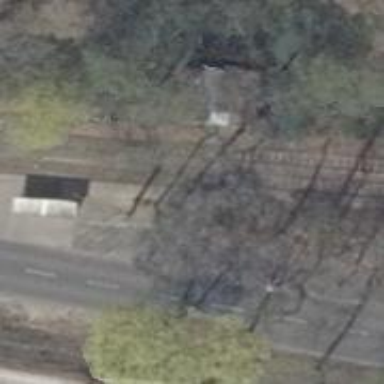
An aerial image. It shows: Tram platform with shelter. This is public transport platform for trams.